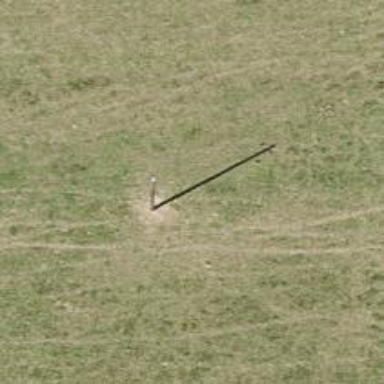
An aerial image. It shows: Utility pole as the man-made structure.